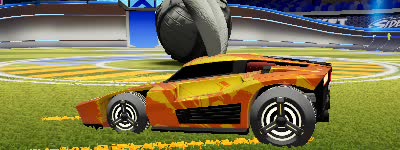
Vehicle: breakout